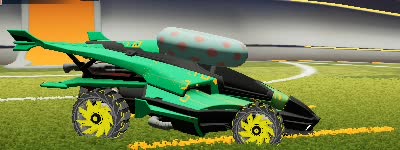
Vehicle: aftershock